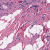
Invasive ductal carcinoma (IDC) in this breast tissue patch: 0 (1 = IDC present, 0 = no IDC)